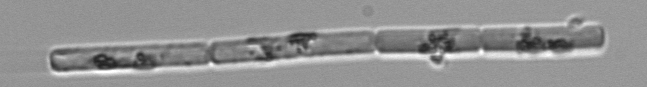
Label: Guinardia_delicatula